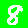
Digit: 8